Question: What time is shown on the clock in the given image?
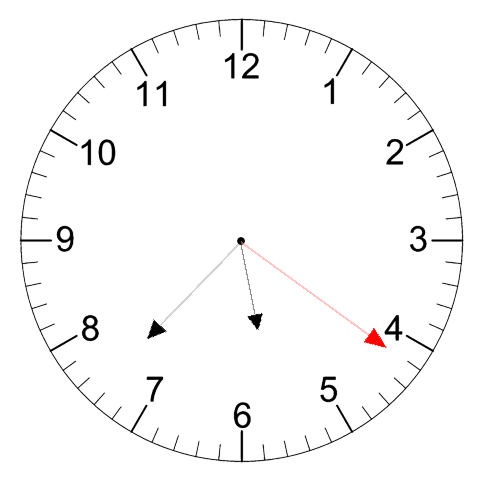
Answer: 05:37:21